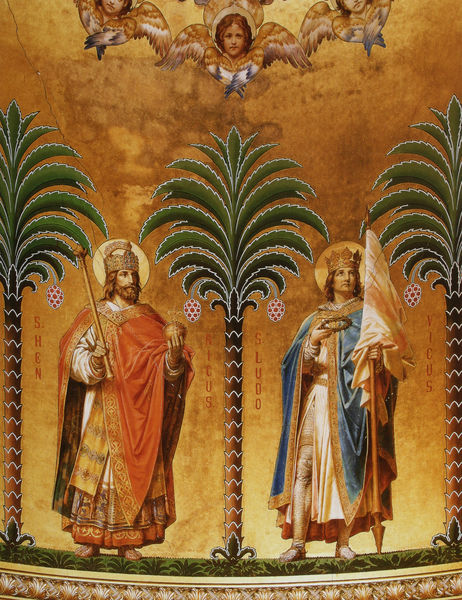
Titel: Kaiser Heinrich II. und König Ludwig der Heilige
Künstler: Eduard Ille
Standort: Schwangau
Institution: Schloss Neuschwanstein
Schlagwörter: blau, blätter, flügel, himmel, mann, umhang, weiß, gelb, grün, braun, köpfe, männer, nase, orange, gras, rot, wiese, malerei, muster, ornament, bart, blond, jung, architektur, augen, falten, federn, stehen, stamm, kirche, gewand, gold, haare, mantel, reich, stehend, decke, gewänder, pflanzen, krone, locken, rund, engel, apfel, füße, schrift, zwei, schuhe, stab, fahne, flagge, saal, kuppel, banner, blue, crown, hat, kaiser, king, könig, men, red, robes, face, gilded, green, nose, robe, yellow, symmetrie, locen, ornamente, palm, palme, faltenwurf, nazarener, untergrund, vergoldet, religion, symmetrisch, text, buchstaben, kugel, herrscher, mosaik, kranz, zacken, palmzweige, heiligenschein, kalotte, gesims, nimbus, angel, angels, fruit, heaven, man, sky, tree, mittelalter, apsis, field, sun, trees, historismus, palmen, umhänge, feet, helmet, könige, königin, heilige, fresko, grass, plants, granatapfel, putten, david, frame, kitschig, mouth, beard, saint, couple, writing, goldgrund, ikone, wings, vergoldung, zapfen, insignien, zepter, roben, szepter, ananas, flag, human, kronen, cape, weltkugel, romanisch, magier, karl der große, ground, neuschwanstein, glorie, byzanz, reichsapfel, altertum, psalter, vogel, attribute, globe, seraphim, atribute, rich, saints, apsismosaik, reichskrone, salomon, scepter, palm tree, palms, standing, staff, new testament, wing, border, royalty, heads, rech, halo, saul, kerubim, rechsapfel, seraphen, shen, icon, crown of thorns, queen, ricus, orb, weiß#, halos, prinzessin, crowns, royals, trio, wise men, luka, kings, vierflügelig, deccke, cepter, sludo, vicus, wandbild, frucht, ceder, specter, erdbeere, himbeere, yicus, kronekronen, weltherrschaft palmen